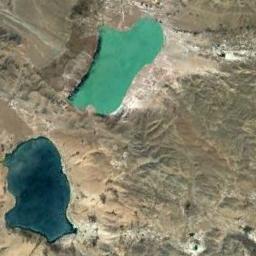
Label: lake